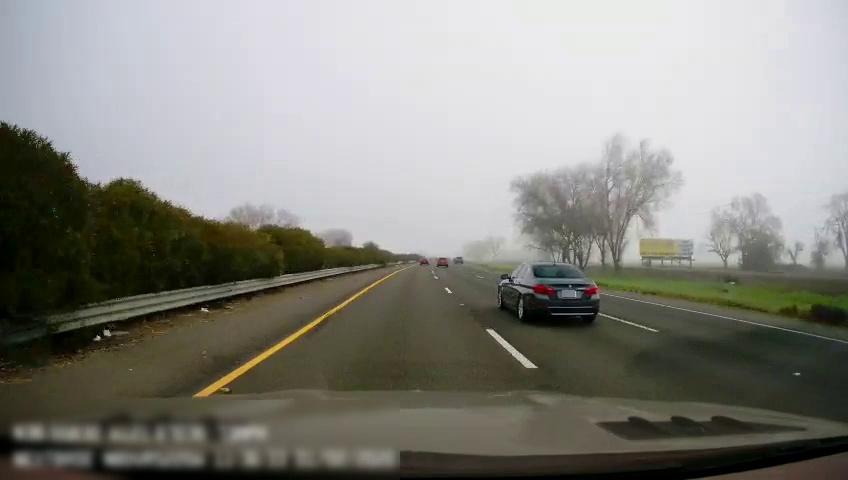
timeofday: Day
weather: Sunny
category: Drivable Space
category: Vehicles | Car
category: Vehicles | SUV
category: Vehicles | Car
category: Vehicles | SUV
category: Lanes | Current Lane
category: Lanes | Current Lane
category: Lanes | Alternate Lane
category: Lanes | Alternate Lane